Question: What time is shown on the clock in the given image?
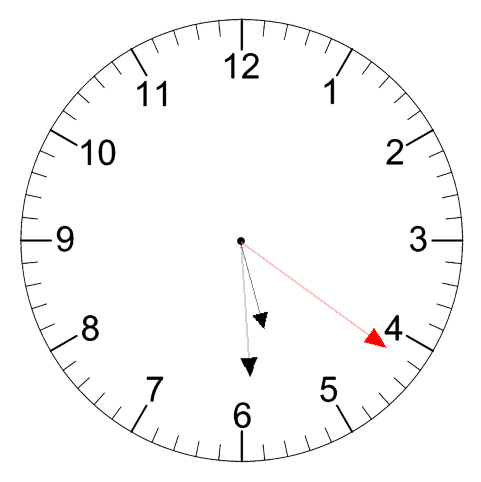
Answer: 05:29:21